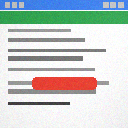
Screen state: on